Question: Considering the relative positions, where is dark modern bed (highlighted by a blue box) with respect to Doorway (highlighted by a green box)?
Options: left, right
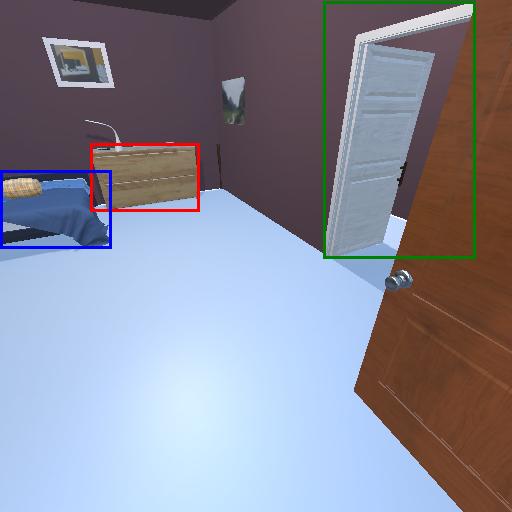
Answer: left